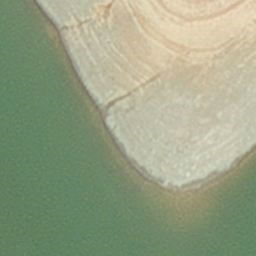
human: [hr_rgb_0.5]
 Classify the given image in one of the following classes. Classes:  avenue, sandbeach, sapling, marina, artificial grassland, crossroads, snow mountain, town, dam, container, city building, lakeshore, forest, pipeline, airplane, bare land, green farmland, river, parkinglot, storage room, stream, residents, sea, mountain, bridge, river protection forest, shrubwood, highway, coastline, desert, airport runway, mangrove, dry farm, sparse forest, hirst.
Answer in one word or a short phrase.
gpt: hirst